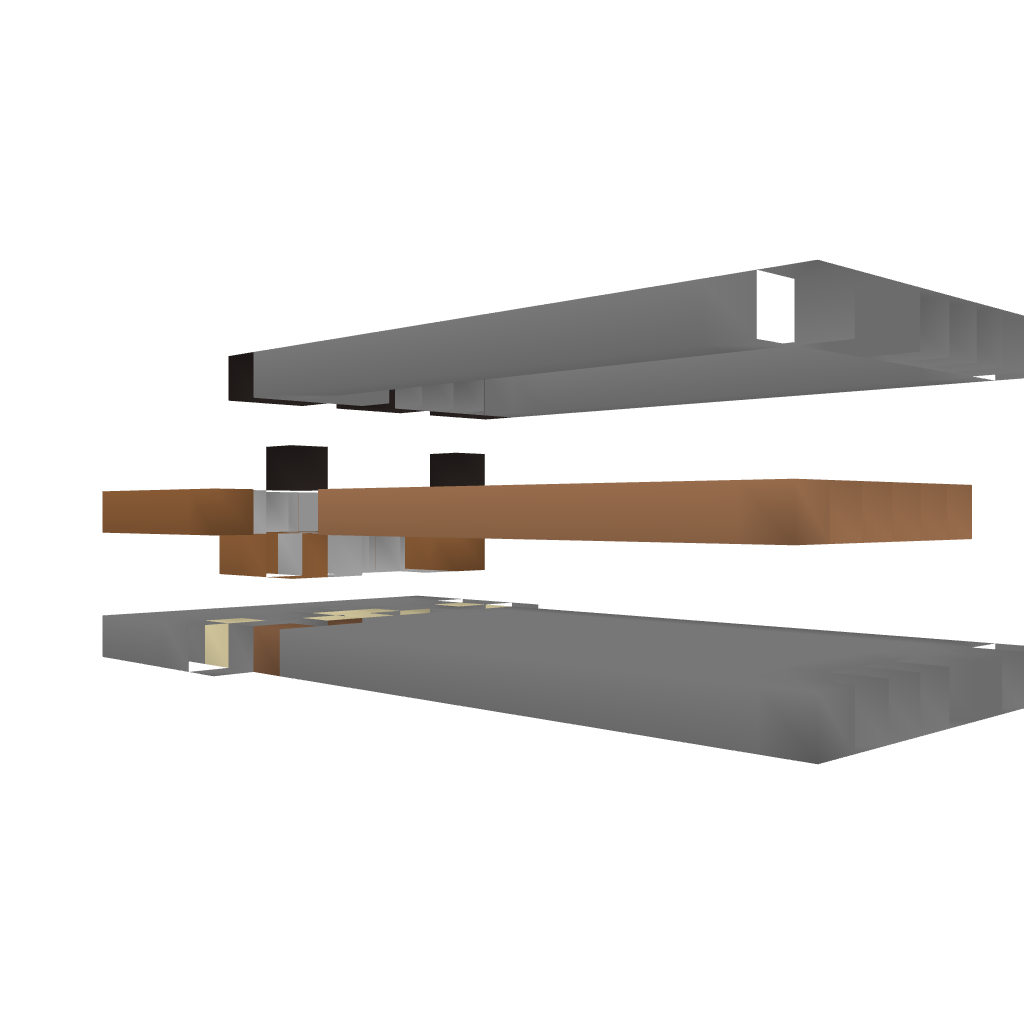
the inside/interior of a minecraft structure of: Chicken Egg Collection &amp; Storage